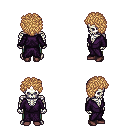
a pixel art fantasy rpg character, male body template, skeleton, purple robe, teal pants, light blonde curly afro hairstyle, maroon shoes, four views (front, back, left, right), 2x2 character sprite sheet, small pixel art, hard edges, no anti-aliasing